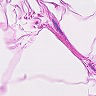
Metastatic tissue present: no